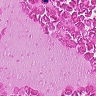
Metastatic tissue present: no